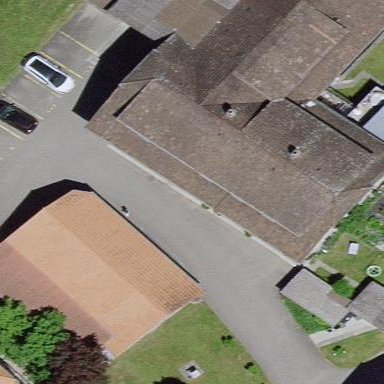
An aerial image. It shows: Barn.